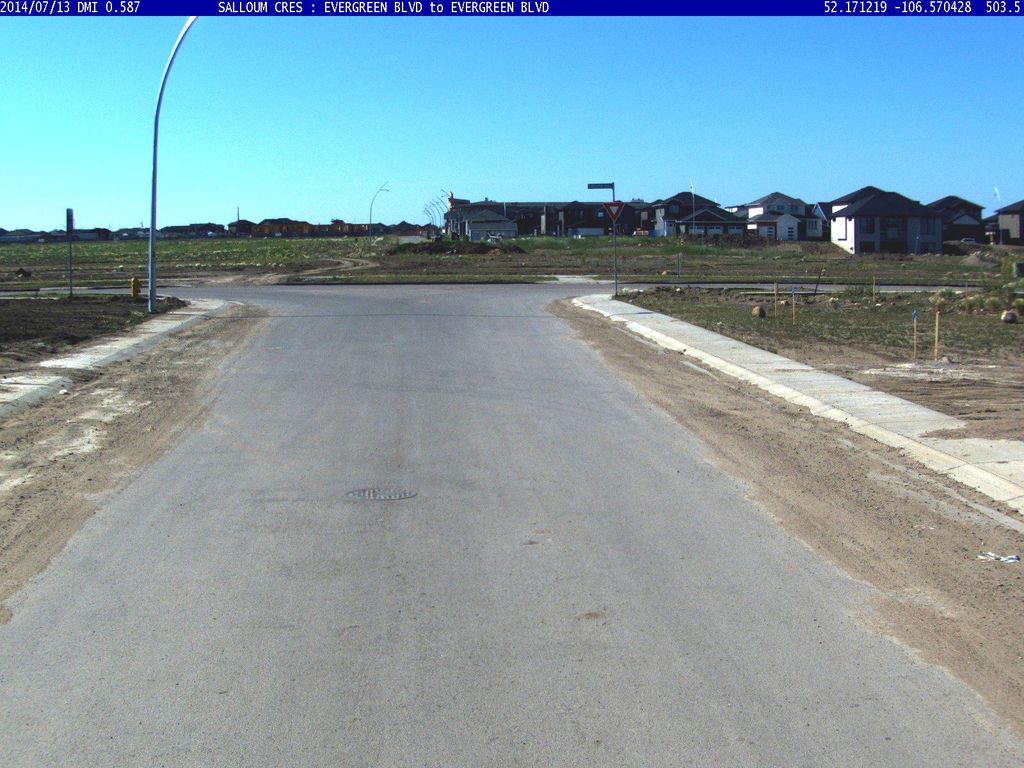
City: saskatoon